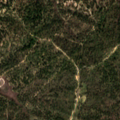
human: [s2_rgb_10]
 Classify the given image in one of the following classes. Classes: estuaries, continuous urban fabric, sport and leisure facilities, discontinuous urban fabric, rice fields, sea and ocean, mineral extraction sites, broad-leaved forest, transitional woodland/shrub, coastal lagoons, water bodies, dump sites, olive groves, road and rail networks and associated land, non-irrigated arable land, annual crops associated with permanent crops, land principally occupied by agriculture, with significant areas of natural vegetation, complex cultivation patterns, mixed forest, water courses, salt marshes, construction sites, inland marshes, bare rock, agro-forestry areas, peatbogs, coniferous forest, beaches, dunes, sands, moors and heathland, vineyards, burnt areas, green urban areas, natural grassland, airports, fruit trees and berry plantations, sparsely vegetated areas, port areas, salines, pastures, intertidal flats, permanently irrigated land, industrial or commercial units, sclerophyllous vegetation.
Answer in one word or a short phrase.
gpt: agro-forestry areas, mixed forest